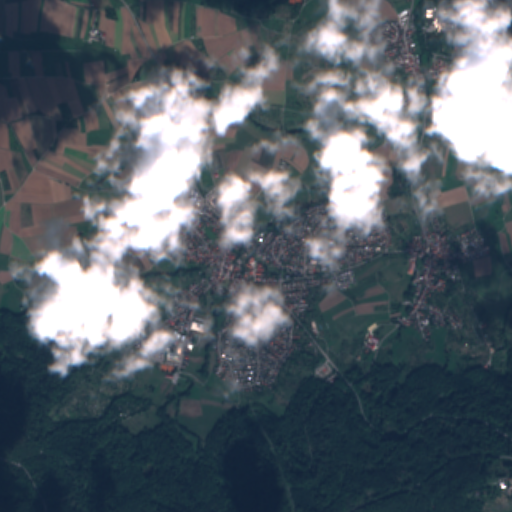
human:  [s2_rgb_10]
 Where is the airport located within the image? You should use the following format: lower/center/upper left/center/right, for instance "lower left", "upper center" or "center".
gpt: The airport is located in the upper left of the image.
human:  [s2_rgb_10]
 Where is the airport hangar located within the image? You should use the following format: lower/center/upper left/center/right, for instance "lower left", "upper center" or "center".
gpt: The airport hangar is located in the upper left of the image.
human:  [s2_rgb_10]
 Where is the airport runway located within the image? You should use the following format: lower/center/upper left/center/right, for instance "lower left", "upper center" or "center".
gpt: The airport runway is located in the upper left of the image.
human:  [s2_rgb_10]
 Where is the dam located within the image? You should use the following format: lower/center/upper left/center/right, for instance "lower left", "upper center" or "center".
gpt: The dam is located in the lower center of the image.
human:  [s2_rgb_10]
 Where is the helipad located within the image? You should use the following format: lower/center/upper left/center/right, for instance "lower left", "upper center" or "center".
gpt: The helipad is located in the upper left of the image.
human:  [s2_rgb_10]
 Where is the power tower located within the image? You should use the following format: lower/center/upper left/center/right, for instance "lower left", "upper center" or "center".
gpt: The power tower is located in the lower left of the image.
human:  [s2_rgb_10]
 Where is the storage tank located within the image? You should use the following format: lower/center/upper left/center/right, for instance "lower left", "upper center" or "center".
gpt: The storage tank is located in the upper right of the image.
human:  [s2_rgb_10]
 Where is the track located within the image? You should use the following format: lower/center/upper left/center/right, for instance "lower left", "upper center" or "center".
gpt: The track is located in the upper right of the image.
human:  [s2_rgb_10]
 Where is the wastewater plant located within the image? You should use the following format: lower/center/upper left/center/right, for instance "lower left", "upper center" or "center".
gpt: The wastewater plant is located in the center left of the image.
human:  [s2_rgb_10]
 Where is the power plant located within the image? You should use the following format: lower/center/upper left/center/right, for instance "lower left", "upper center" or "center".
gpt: There is no power plant in the image.